Question: I have a data set which has dates in the first column, and a "result" integer which is either 1 or 0. The date column was successfully converted to a time object. I tried to plot the values directly using matplotlib's plot function, but that did not work..
Sample:
'''
Date Result
2017-01-06 0.0
2017-01-06 1.0
2017-01-06 0.0
2017-01-07 0.0
2017-01-07 0.0
'''
I tried using 'df.plot()', but the resulting plot has very undesirable results.
What I want at the end of the day is dates on the x axis, and the "result" on the y axis. Where am I going wrong? What's wrong with what I'm doing?

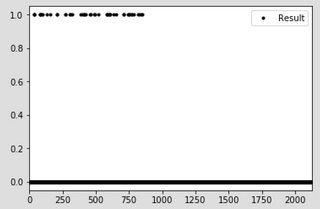
Answer: Please use
'df.set_index('Date').plot()'
or
'df.plot(x='Date', y='Result')'
because of the plot by default use index of 'df' as the x-axis, so you should set the 'Date' column as the index, or specify which column to use as the x-axis.
see more at <URL>